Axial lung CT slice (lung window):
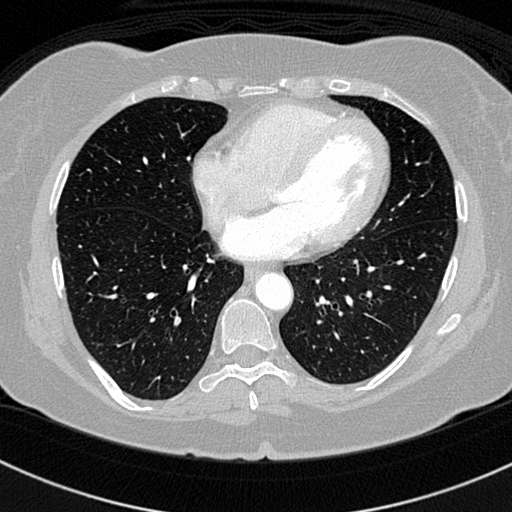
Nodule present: no